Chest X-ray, AP view. Patient: 75 years old, sex M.
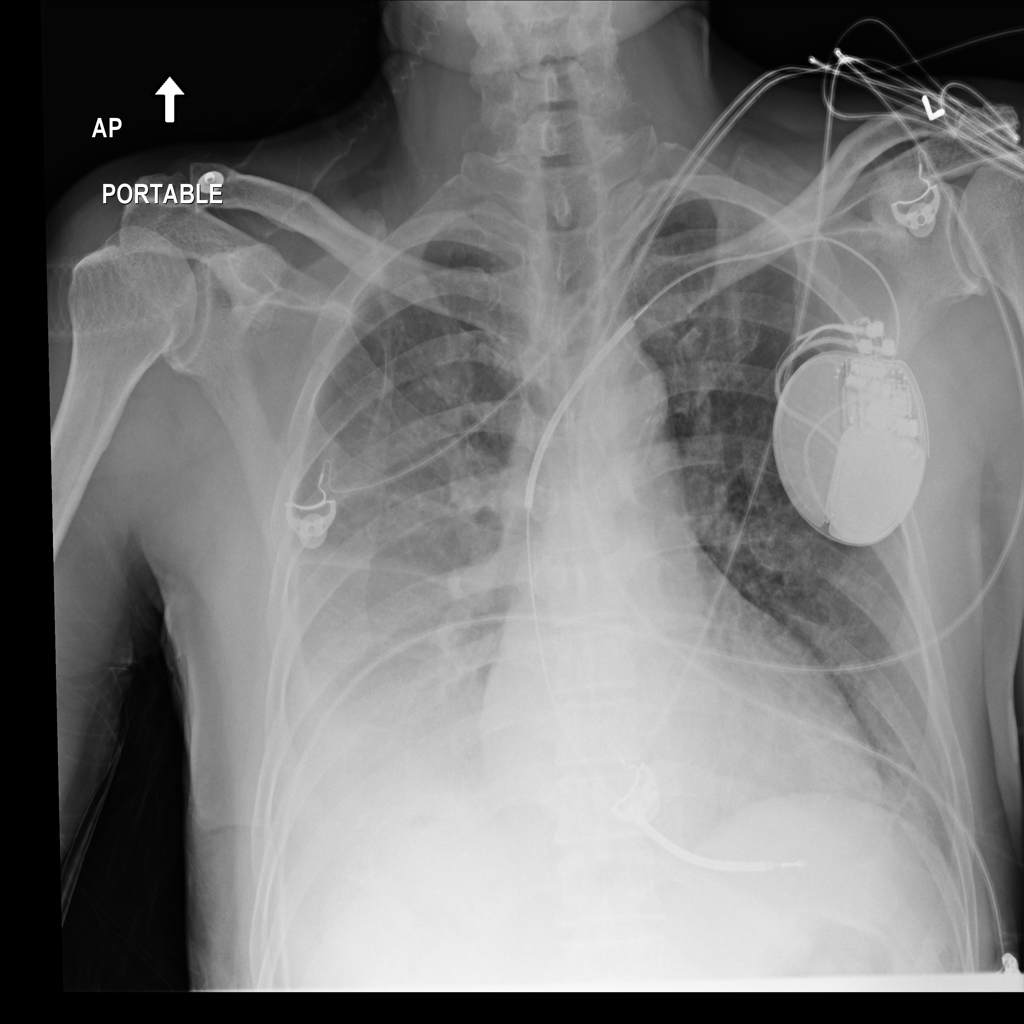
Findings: Effusion